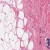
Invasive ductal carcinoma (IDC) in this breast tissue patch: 0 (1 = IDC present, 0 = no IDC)